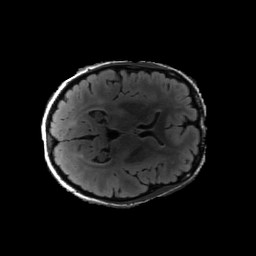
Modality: FLAIR
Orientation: axial
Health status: ill
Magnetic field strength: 3 T